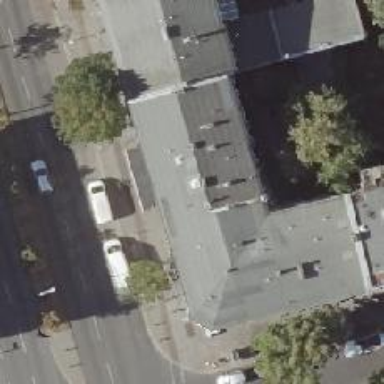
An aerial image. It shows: Café.